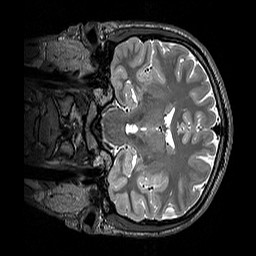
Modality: T2w
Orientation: coronal
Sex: male
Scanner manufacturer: siemens
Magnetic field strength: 3 T
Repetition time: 3.2 s
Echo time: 0.409 s